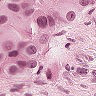
Metastatic tissue present: yes